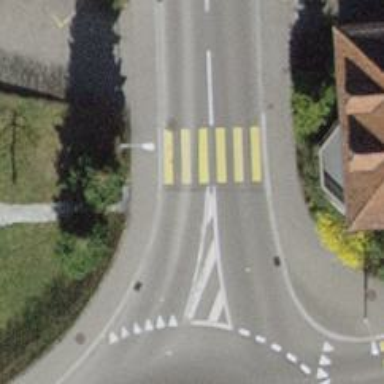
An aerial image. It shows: Kerb barrier.